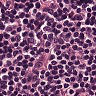
Metastatic tissue present: no